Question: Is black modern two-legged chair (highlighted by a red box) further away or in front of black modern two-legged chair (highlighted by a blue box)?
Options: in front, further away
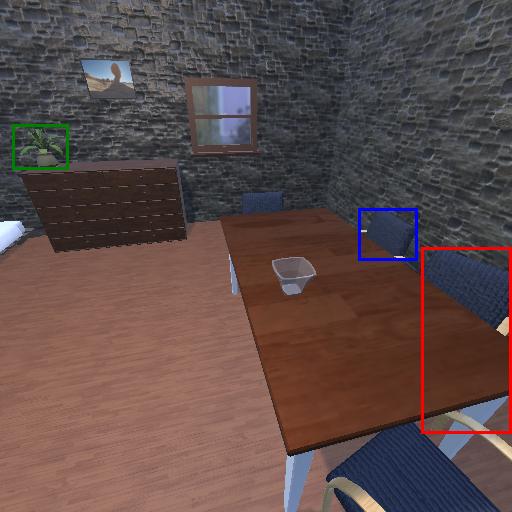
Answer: in front